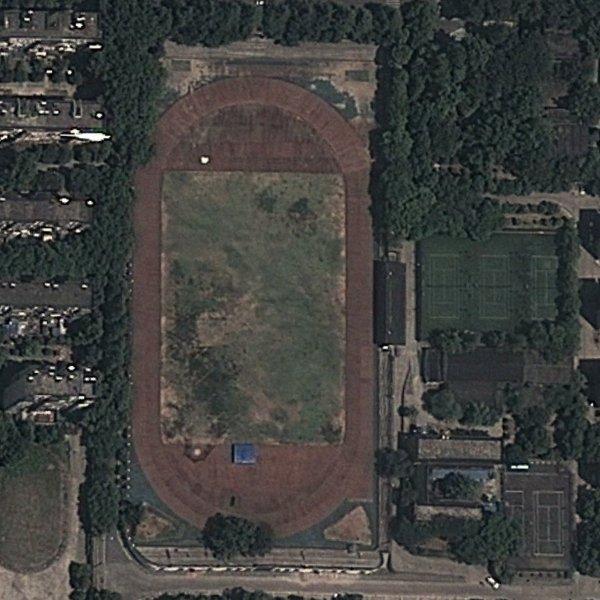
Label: Playground